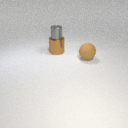
small gray metal cylinder above large brown metal cylinder